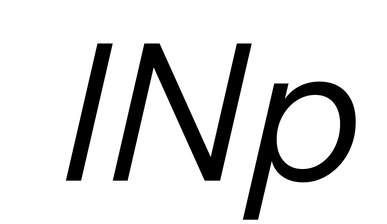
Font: InstrumentSans-Italic_Italic